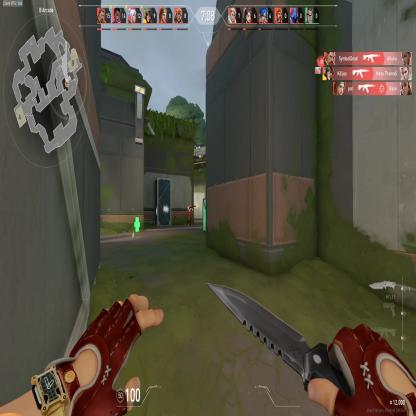
Label: enemy